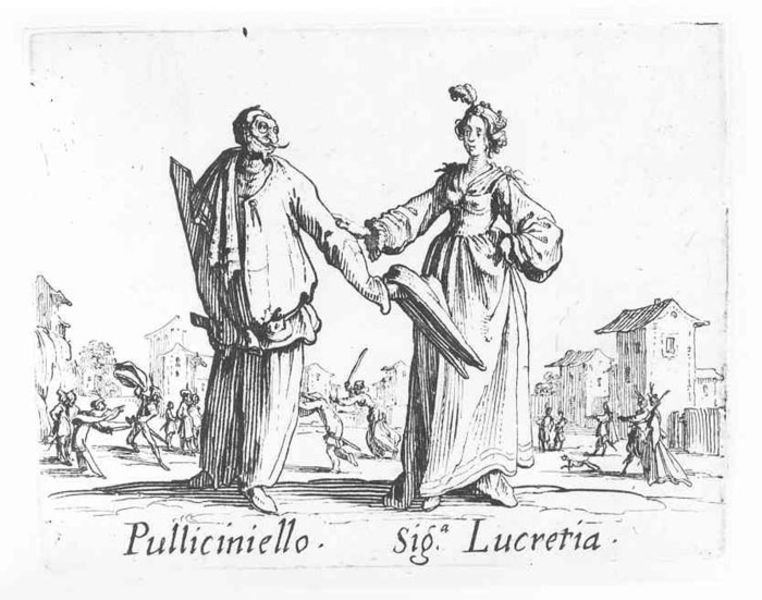
Titel: Pulliciniello, Sig.a Lucretia
Künstler: Jacques Callot
Standort: Karlsruhe
Institution: Staatliche Kunsthalle Karlsruhe
Schlagwörter: dunkel, feder, fuß, hand, himmel, kampf, kopf, mann, schatten, umhang, weiß, frauen, menschen, stadt, fenster, frau, frisur, geste, grau, haar, hell, hintergrund, hut, hüte, kleid, kleider, kopfbedeckungen, licht, männer, nase, rücken, schwarz, skizze, strasse, szene, vordergrund, zeichnung, blick, dach, dame, gebäude, haus, hund, tier, tiere, tuch, zaun, fest, gespräch, haube, leute, tanz, alt, bart, feier, mütze, mützen, schnurrbart, arm, falten, gesicht, halten, kleidung, mensch, stehen, herr, signatur, feld, horizont, häuser, gewand, haare, kostüm, mantel, pose, stehend, adel, gewänder, paar, personen, oper, tanzen, theater, dekollete, renaissance, vornehm, stock, turm, kopfbedeckung, spanien, holzschnitt, schrift, liebe, papier, italien, ort, unterhaltung, venedig, mieder, schuhe, studie, zuschauer, laufen, dorf, dächer, giebel, grafik, graphik, monochrom, linien, markt, platz, treiben, figuren, gewalt, krieg, schlacht, karikatur, maskerade, schnurbart, verkleidung, weib, weiber, festhalten, schnauzer, bauer, schauspiel, spiel, katze, tusche, maske, narr, kohle, clown, hinten, druck, jungfrau, schwarz-weiss, schraffur, radierung, schrafur, stich, illustration, karrikatur, knüppel, militär, schwert, streit, text, waffen, zeitung, schläge, soldat, stöcke, rennen, fasching, zirkus, jahrmarkt, stelzen, treffen, schuh, jagd, flanieren, puppe, stift, tinte, namen, rom, komödie, art, gestus, mensche, hüfte, krankheit, rollen, verfolgung, dante, abstützen, begegnung, duell, marktplatz, spaziergänger, manteö, schauspieler, heilig, kopfschmuck, narrenkappe, schlagen, karneval, gezeichnet, tänzer, harlekin, kasper, römisch, staat, capriccio, zwirbelbart, paare, schnabelschuhe, latein, opera, schwar-weiss, italienisch, häsuer, schrif, pierrot, scharffur, wallend, kaspar, kämpfe, pest, arte, verabschiedung, druc, signora, tragödie, del, vordergurnd, callot, lucretia, pulcinella, comedia, commedia, commedia del arte, commedia dell arte, commedia dell'arte, comedia del arte, comedia dell arte, pulcinello, pulcinell, füssse, comedia dell'arte, scharz weiss, dell, liebesgeschichte, persone, dell arte, menschen#, m#nner, hozschnitt, pulliciniello, weiss#, lucrezia, kireg, pullicinello, dorf#, sig lucretia, kampfspiel, bht, signora lucretia, lucrtia, zirkusw, liebender, mescnh, sachspieler, sig, pulcinelle, ßhut, frau lucretia, strassemänner, anonymus, pulciniello, lucreita, puliciniello, lucreia, mann frau mittelalter, hanswurst, miittelalter, buffo, sig.